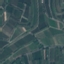
Label: PermanentCrop